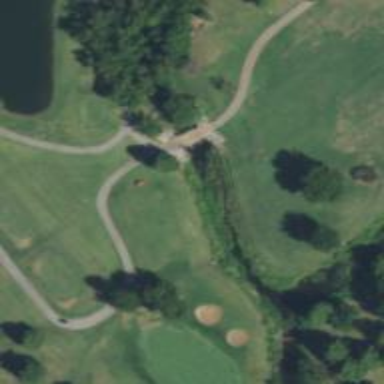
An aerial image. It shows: Service road designated as golf cart path.